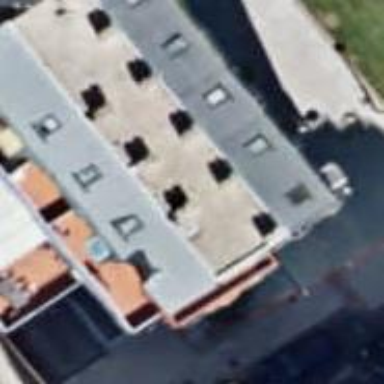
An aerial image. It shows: Cafe.